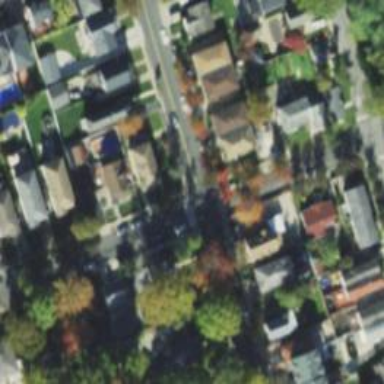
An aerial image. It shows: Neighborhood.